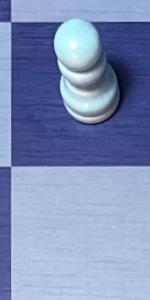
Label: Empty